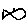
Label: fish